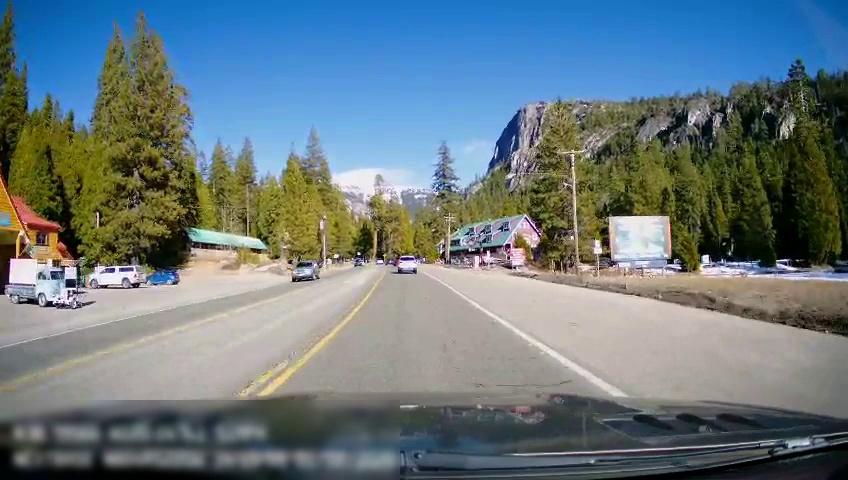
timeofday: Day
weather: Sunny
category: Drivable Space
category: Vehicles | Other LV
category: Vehicles | Car
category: Vehicles | SUV
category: Vehicles | Truck
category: Vehicles | SUV
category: Vehicles | SUV
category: Lanes | Opposite Lane
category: Lanes | Current Lane
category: Lanes | Current Lane
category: Lanes | Current Lane